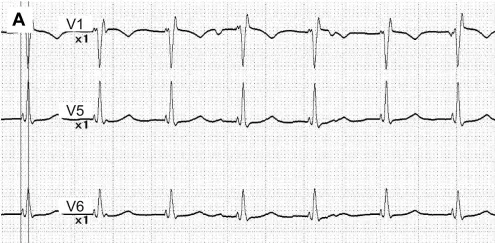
A: Electrocardiogram (ECG) of successful left bundle branch area pacing by repositioned lead.
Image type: electrography (ekg)